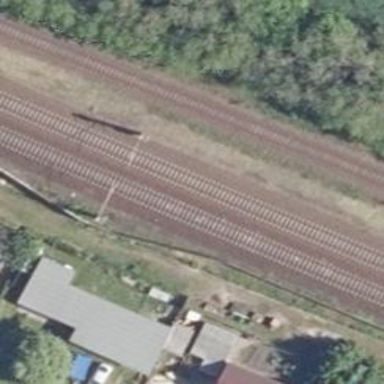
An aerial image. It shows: Railway with electrified contact lines.